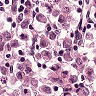
Metastatic tissue present: yes